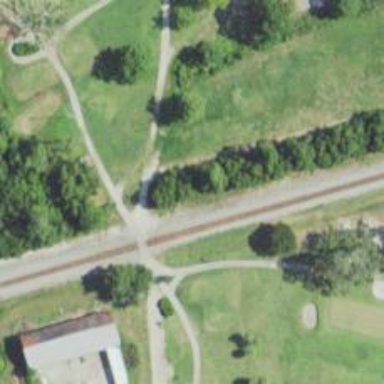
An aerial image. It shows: Crossing for the railway.